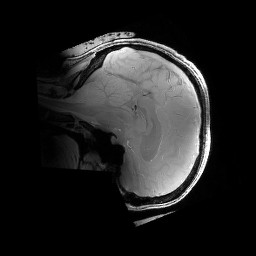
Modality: PDw
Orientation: sagittal
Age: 27
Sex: male
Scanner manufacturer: siemens
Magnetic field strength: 6.98 T
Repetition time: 1.38 s
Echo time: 0.00242 s